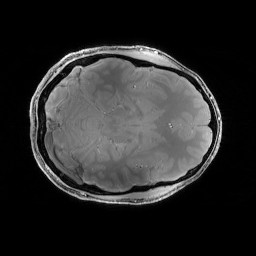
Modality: PDw
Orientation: axial
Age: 31
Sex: male
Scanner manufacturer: siemens
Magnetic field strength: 6.98 T
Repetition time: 1.3 s
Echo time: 0.00231 s